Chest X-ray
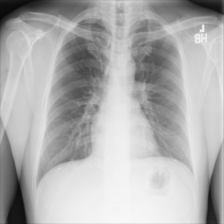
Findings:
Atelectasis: negative
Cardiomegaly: negative
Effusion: negative
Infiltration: negative
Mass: negative
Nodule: negative
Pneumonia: negative
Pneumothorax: negative
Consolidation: negative
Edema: negative
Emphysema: negative
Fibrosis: negative
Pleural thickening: negative
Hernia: negative